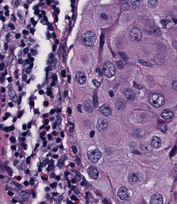
Tumor epithelial tissue: yes
Tumor-associated stroma tissue: yes
Normal tissue: no